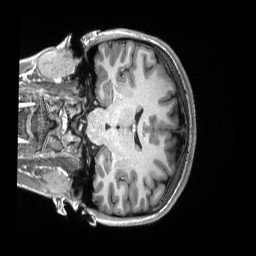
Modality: T1w
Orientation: coronal
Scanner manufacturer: siemens
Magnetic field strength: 3 T
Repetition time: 2.3 s
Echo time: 0.00298 s